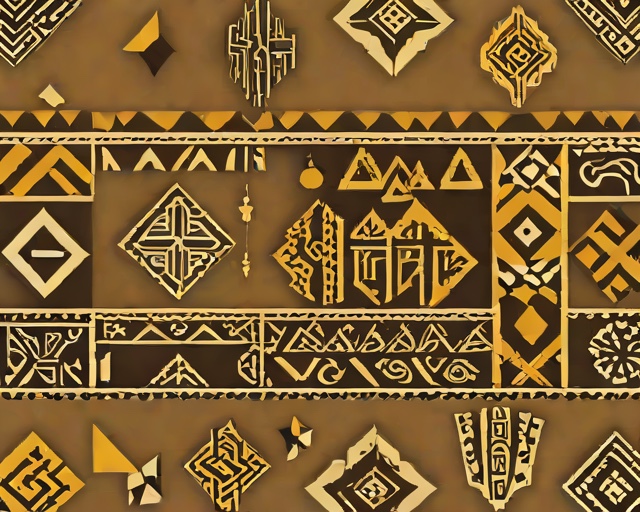
Category: Birthday